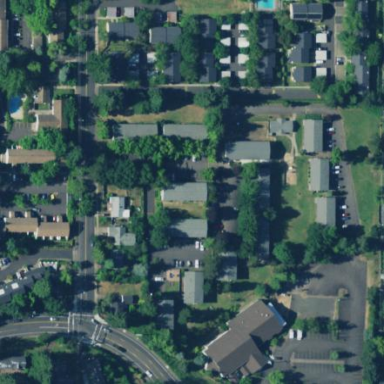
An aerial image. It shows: Residential area with apartments.